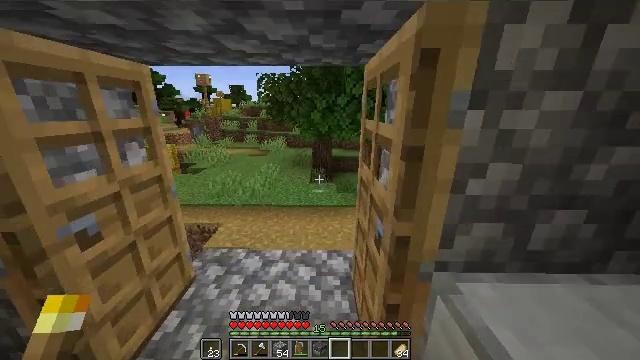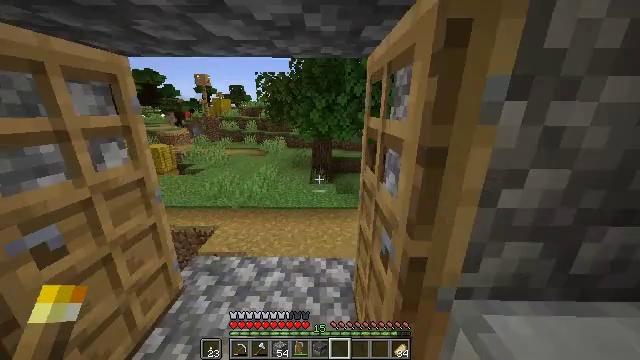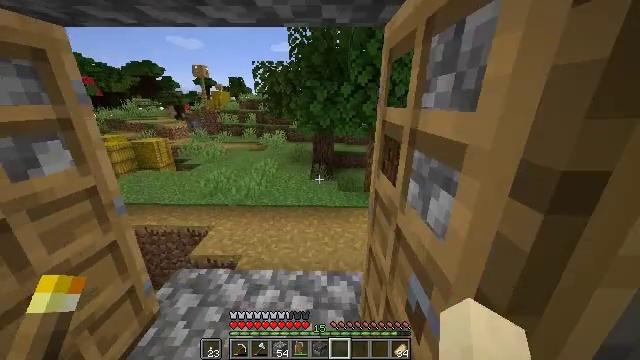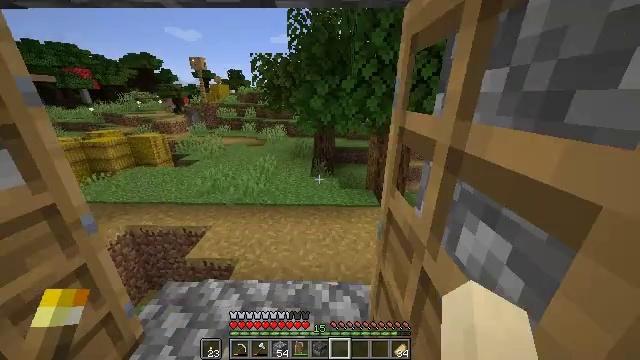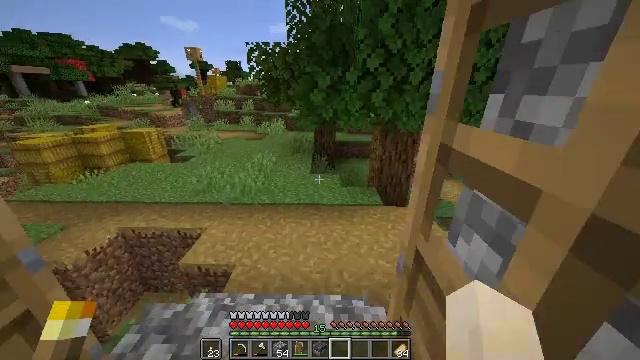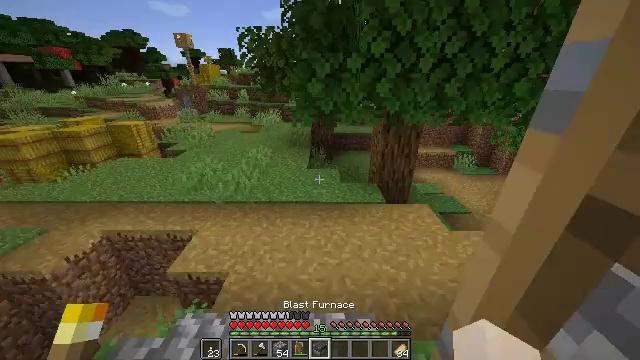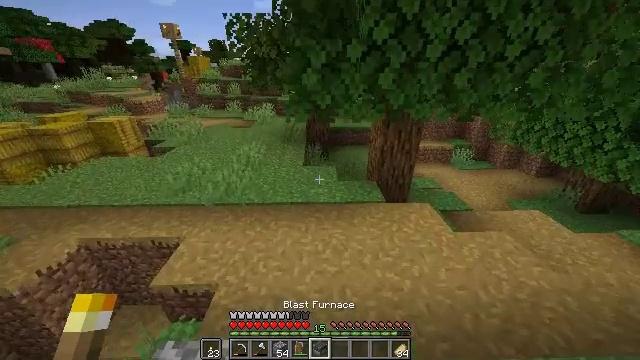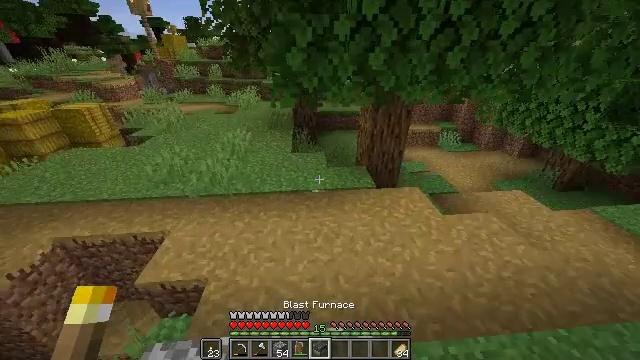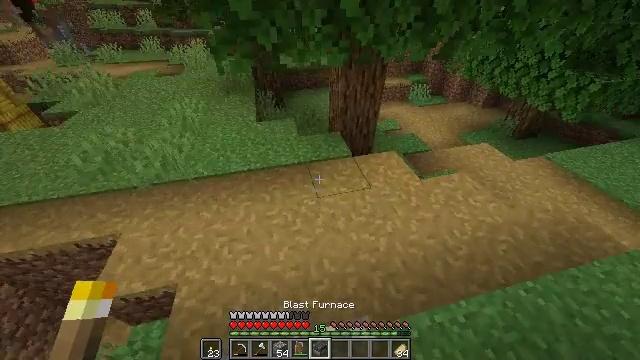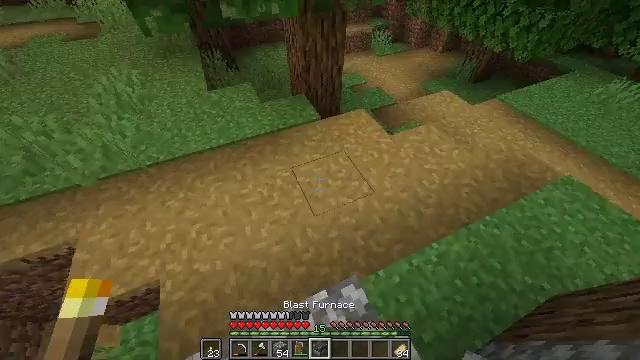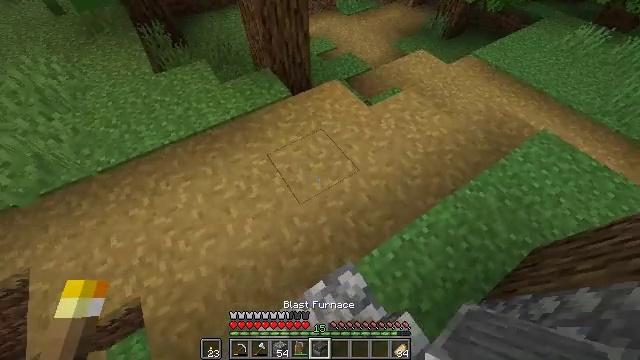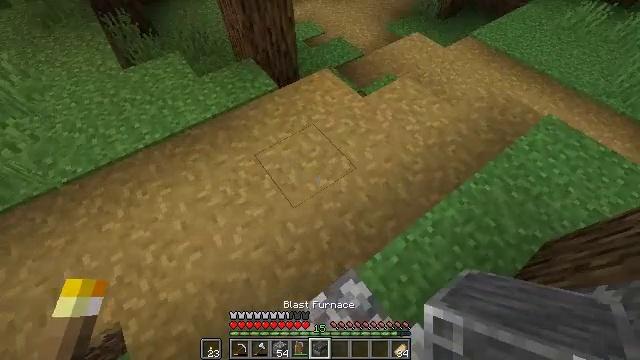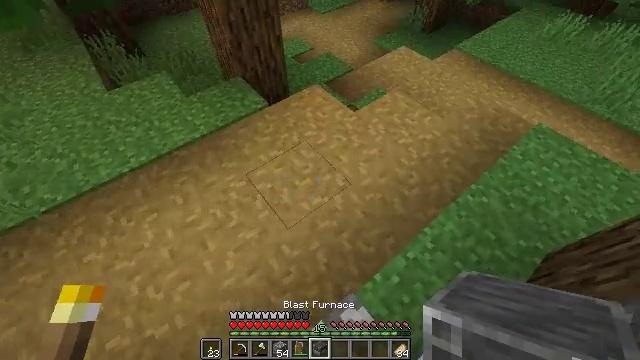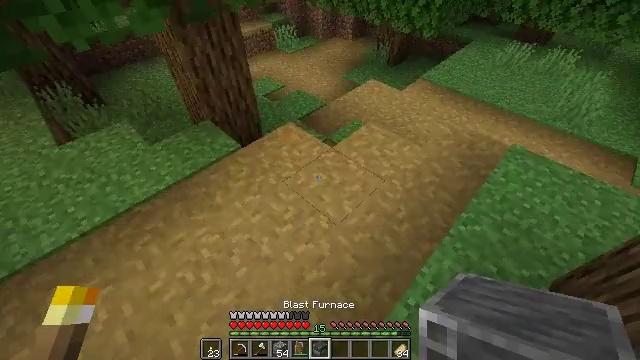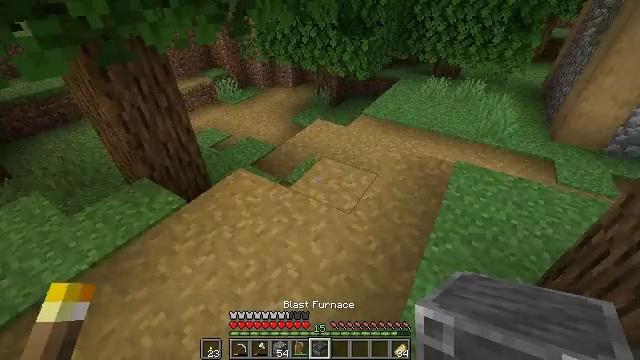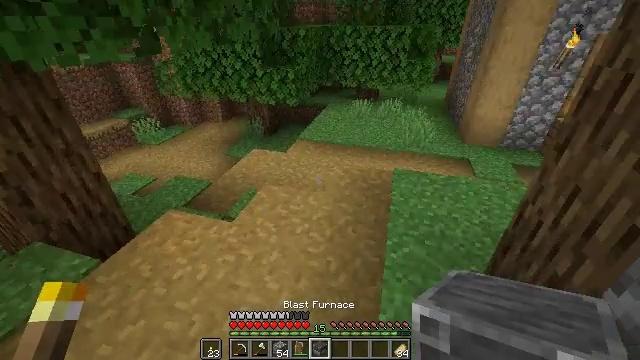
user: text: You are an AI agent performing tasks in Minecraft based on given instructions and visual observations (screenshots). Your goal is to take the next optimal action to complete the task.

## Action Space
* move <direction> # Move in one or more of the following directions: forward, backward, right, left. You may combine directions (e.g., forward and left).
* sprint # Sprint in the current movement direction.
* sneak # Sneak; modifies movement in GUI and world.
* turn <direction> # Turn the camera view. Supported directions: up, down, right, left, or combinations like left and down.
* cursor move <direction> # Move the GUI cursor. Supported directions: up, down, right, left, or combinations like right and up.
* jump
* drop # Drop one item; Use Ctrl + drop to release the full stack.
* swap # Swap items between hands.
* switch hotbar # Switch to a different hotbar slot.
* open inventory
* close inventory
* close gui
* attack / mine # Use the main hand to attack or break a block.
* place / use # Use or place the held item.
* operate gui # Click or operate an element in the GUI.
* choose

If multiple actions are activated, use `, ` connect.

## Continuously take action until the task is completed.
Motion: motion action
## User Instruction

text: Break oak leaves from the trees.
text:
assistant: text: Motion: move forward, sprint
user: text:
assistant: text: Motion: move forward, sprint, turn down
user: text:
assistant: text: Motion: move forward, sprint, turn down
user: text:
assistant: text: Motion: move forward, sprint, turn down
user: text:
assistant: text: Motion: move forward, sprint, turn down
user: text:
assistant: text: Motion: move forward, turn right and down
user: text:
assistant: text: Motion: move forward, turn right and down
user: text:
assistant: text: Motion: move forward, turn right and down
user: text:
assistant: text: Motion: turn right and down
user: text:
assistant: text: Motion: turn right and down
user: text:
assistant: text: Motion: turn right
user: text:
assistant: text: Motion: move forward, turn right and up
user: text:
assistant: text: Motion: move forward, turn right and up
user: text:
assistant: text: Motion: move forward, turn right and up
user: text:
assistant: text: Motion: move forward, turn right and up
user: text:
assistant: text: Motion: move forward, turn right and up
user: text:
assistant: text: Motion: move forward, turn right and up
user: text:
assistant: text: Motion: move forward
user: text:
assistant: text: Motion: move forward
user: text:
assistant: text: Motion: move forward
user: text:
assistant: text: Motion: move forward
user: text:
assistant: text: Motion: move forward, switch to hotbar 1
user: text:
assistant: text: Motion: move forward, switch to hotbar 1
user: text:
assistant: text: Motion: move forward, switch to hotbar 1
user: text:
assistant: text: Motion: move forward, turn right
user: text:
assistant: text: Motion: move forward, turn right and up
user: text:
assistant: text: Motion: move forward, turn right and up
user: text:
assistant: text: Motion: move forward, turn right and up
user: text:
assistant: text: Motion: move forward, turn right
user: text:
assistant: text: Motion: move forward and move left